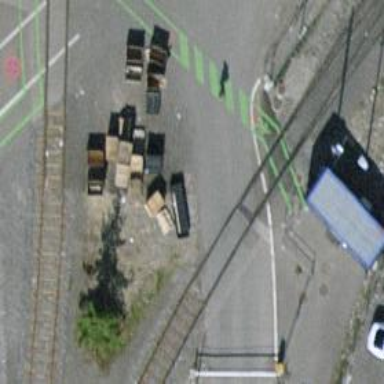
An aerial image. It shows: Level crossing along the railway.